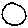
Label: circle